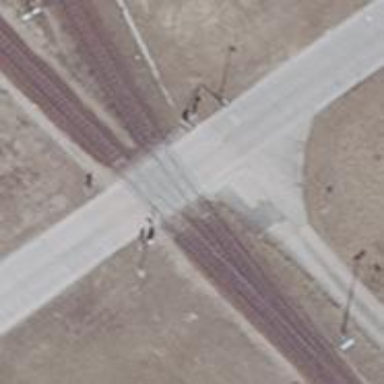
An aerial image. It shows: Railway level crossing.